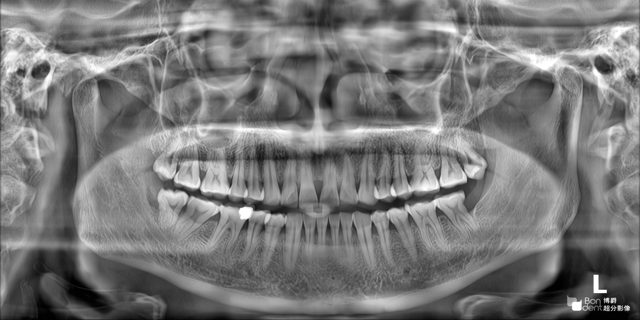
adult